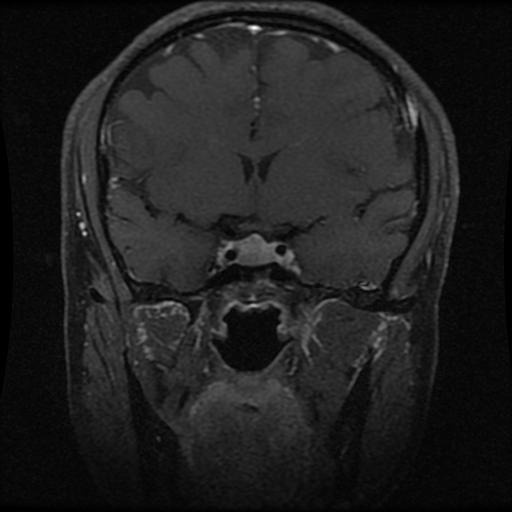
Label: pituitary